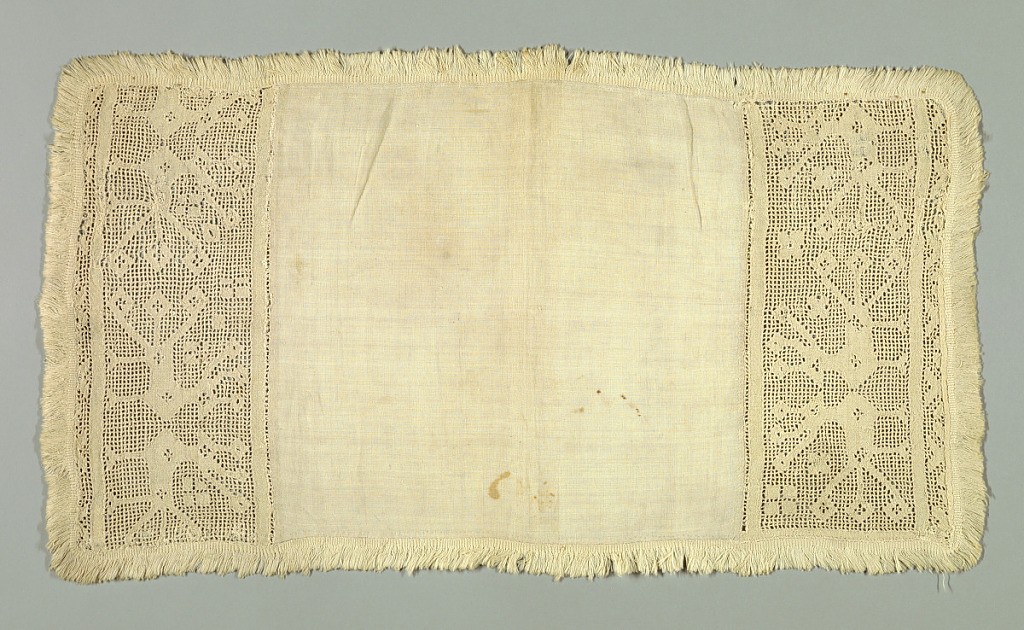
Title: Table mat
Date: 17th century
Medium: linen Technique: withdrawn element work
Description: Table mat edged at either side with a wide border showing peacocks.